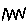
Label: zigzag